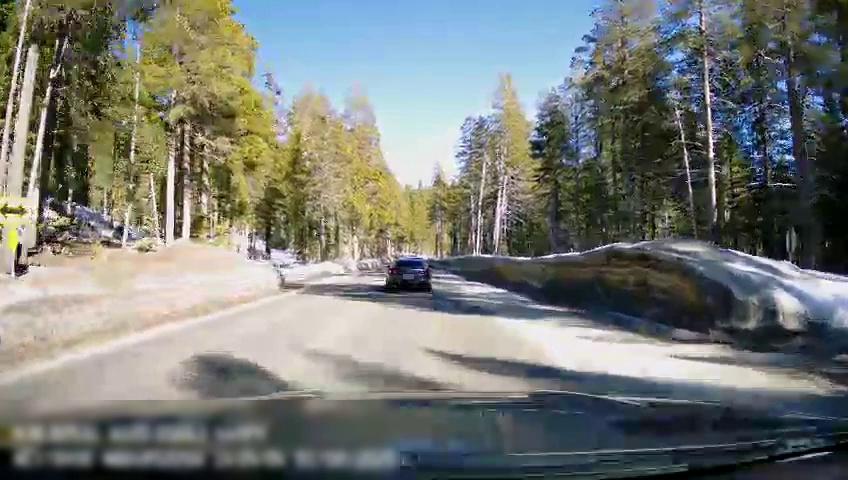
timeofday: Day
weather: Snowy
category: Drivable Space
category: Vehicles | Car